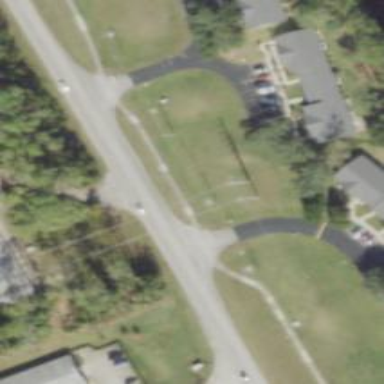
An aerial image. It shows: Asphalt path with uncontrolled crossing.